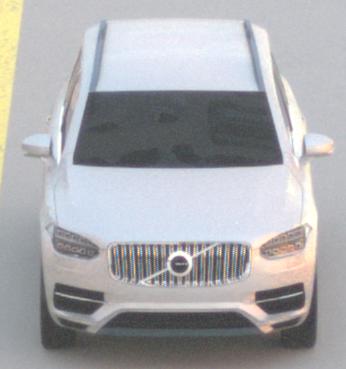
Make: Volvo
Model: XC90 B5
Detailed model: XC90 (L)
Model produced from: 2019/08
Model produced until: 2020/04
Doors: 5
Color: white
Road condition: dry road
Daytime: sunrise or sunset
Contrast: medium contrast